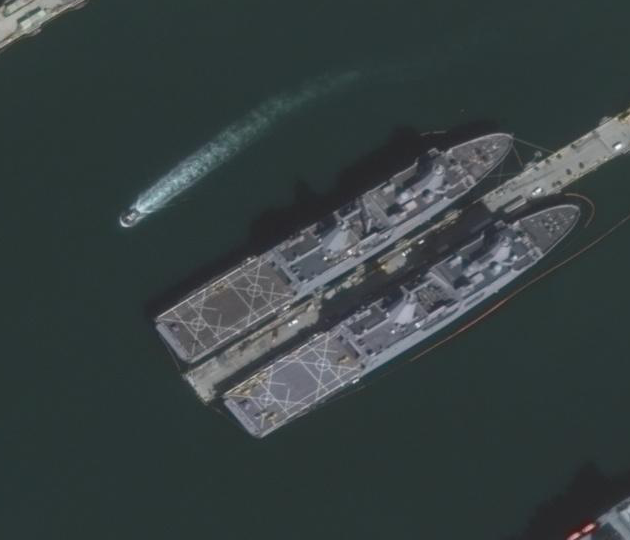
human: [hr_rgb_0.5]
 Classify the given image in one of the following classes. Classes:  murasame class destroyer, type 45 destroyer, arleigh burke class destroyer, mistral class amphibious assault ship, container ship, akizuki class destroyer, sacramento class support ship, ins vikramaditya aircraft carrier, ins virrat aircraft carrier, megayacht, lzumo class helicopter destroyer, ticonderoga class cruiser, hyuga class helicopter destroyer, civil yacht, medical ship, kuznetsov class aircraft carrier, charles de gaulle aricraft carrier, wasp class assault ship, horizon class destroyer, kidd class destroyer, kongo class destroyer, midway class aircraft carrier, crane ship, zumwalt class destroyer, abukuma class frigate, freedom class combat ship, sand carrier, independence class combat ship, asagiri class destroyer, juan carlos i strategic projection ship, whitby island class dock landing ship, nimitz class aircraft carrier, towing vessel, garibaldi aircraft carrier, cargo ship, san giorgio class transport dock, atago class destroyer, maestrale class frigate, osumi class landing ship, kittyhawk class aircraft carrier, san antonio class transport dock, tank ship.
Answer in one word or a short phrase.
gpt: San Antonio class transport dock